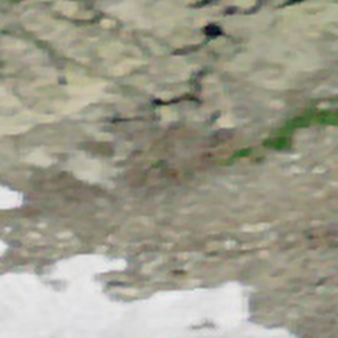
Label: other